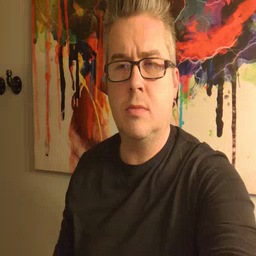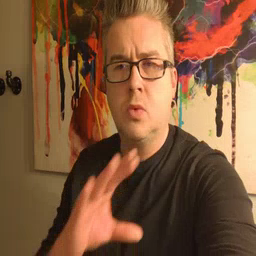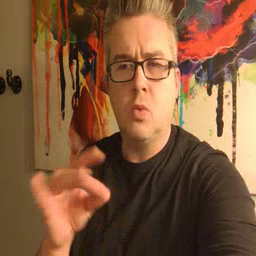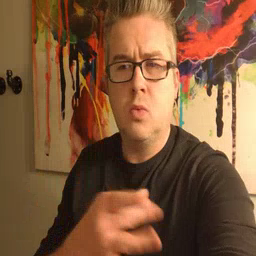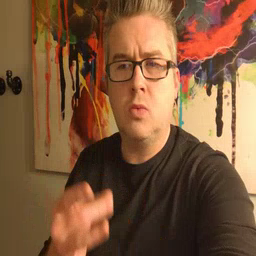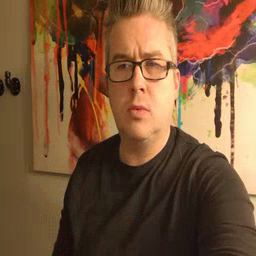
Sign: story